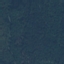
Land use / land cover class: Forest